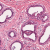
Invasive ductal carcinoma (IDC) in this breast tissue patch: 0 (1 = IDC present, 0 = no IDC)